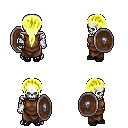
a pixel art fantasy rpg character, male body template, skeleton, brown tunic, robe skirt, gold ponytail hairstyle, white cloth bracers, ghillies, shield, four views (front, back, left, right), 2x2 character sprite sheet, small pixel art, hard edges, no anti-aliasing